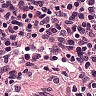
Metastatic tissue present: no